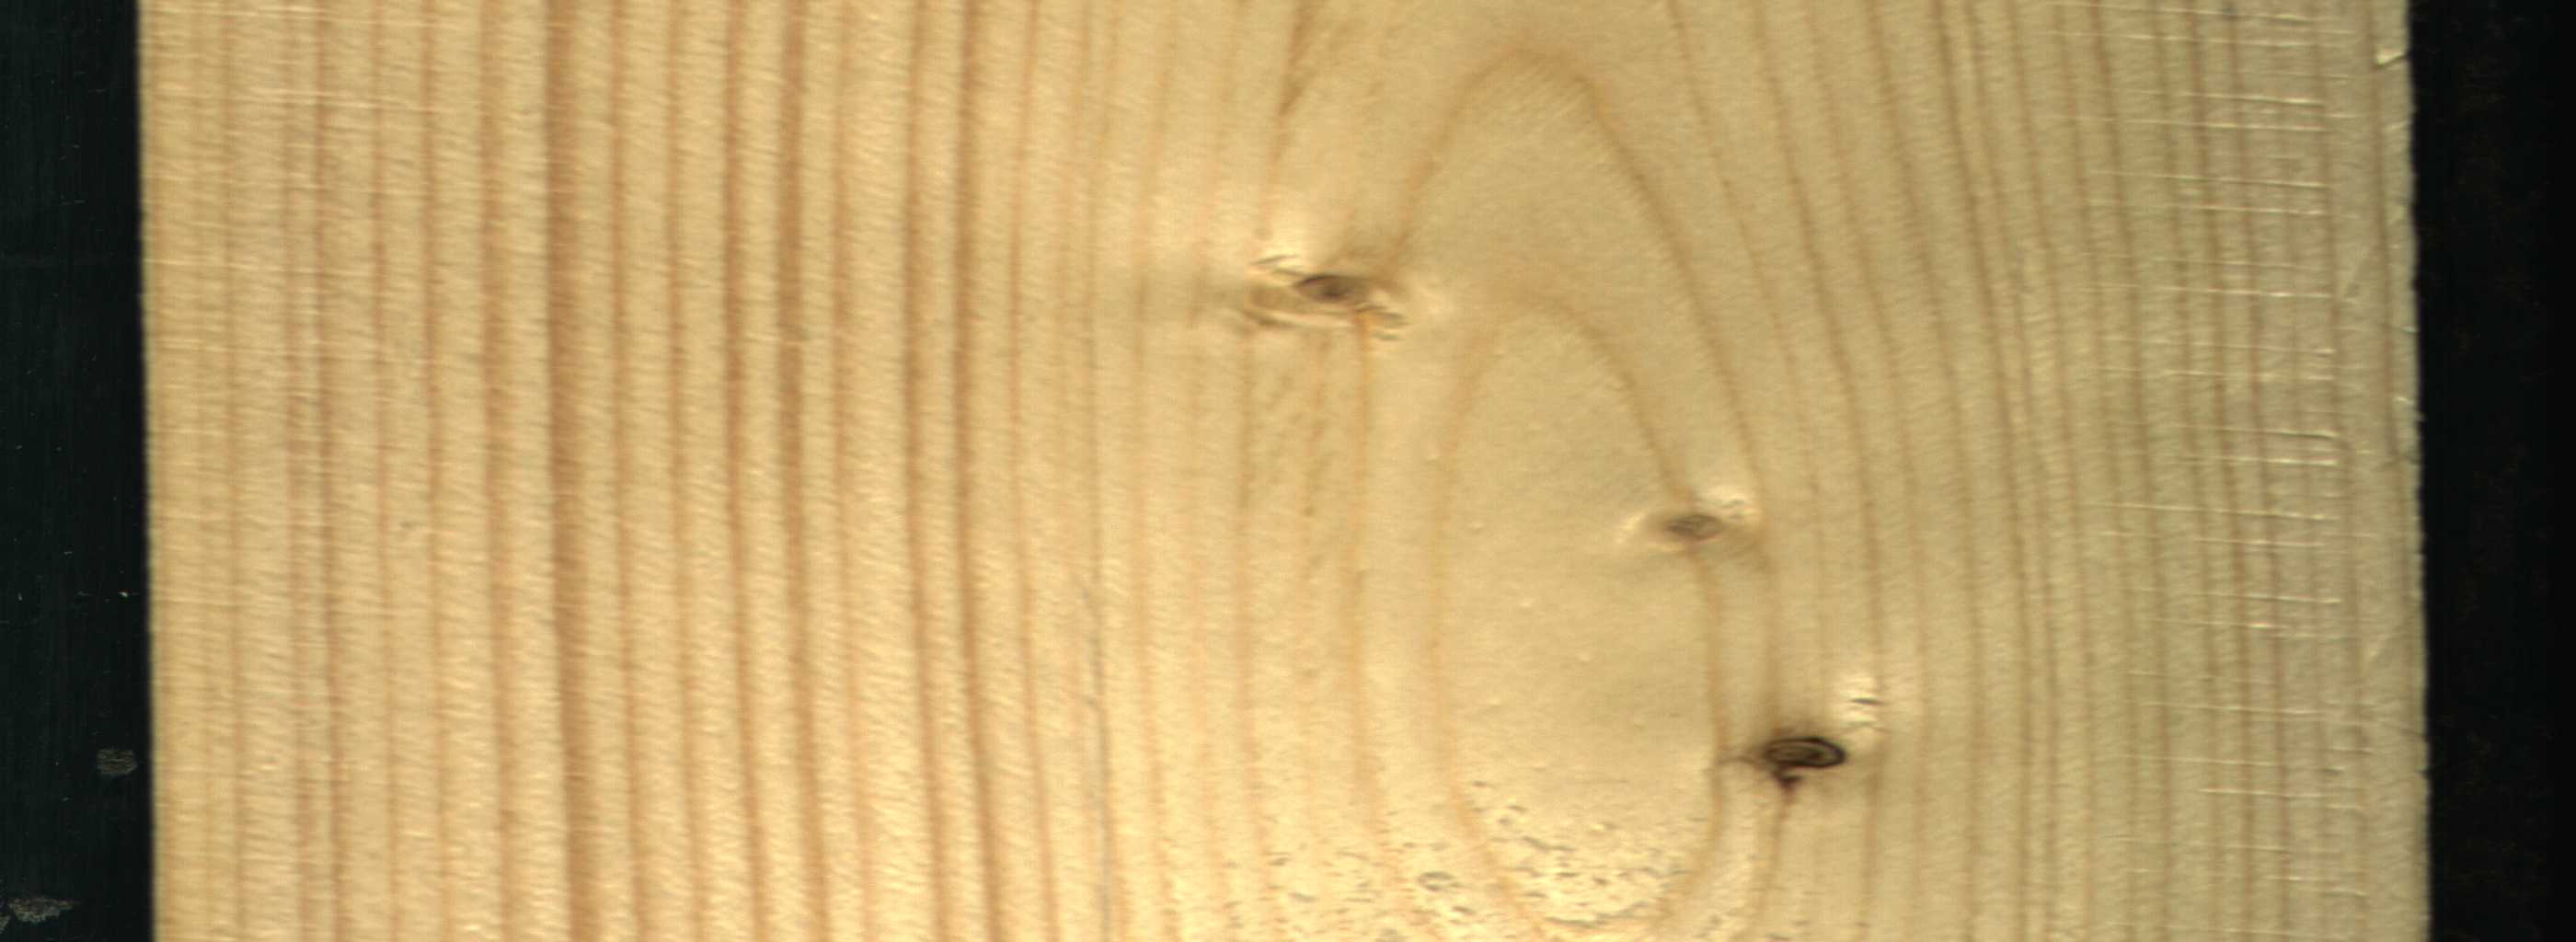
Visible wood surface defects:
Dead_Knot
Live_Knot
Live_Knot